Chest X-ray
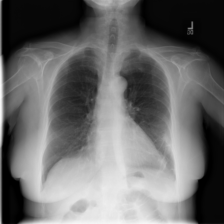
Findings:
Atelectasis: negative
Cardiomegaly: negative
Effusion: negative
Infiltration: negative
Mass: negative
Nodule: negative
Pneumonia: negative
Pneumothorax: negative
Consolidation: negative
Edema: negative
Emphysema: negative
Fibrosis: negative
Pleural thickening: negative
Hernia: negative